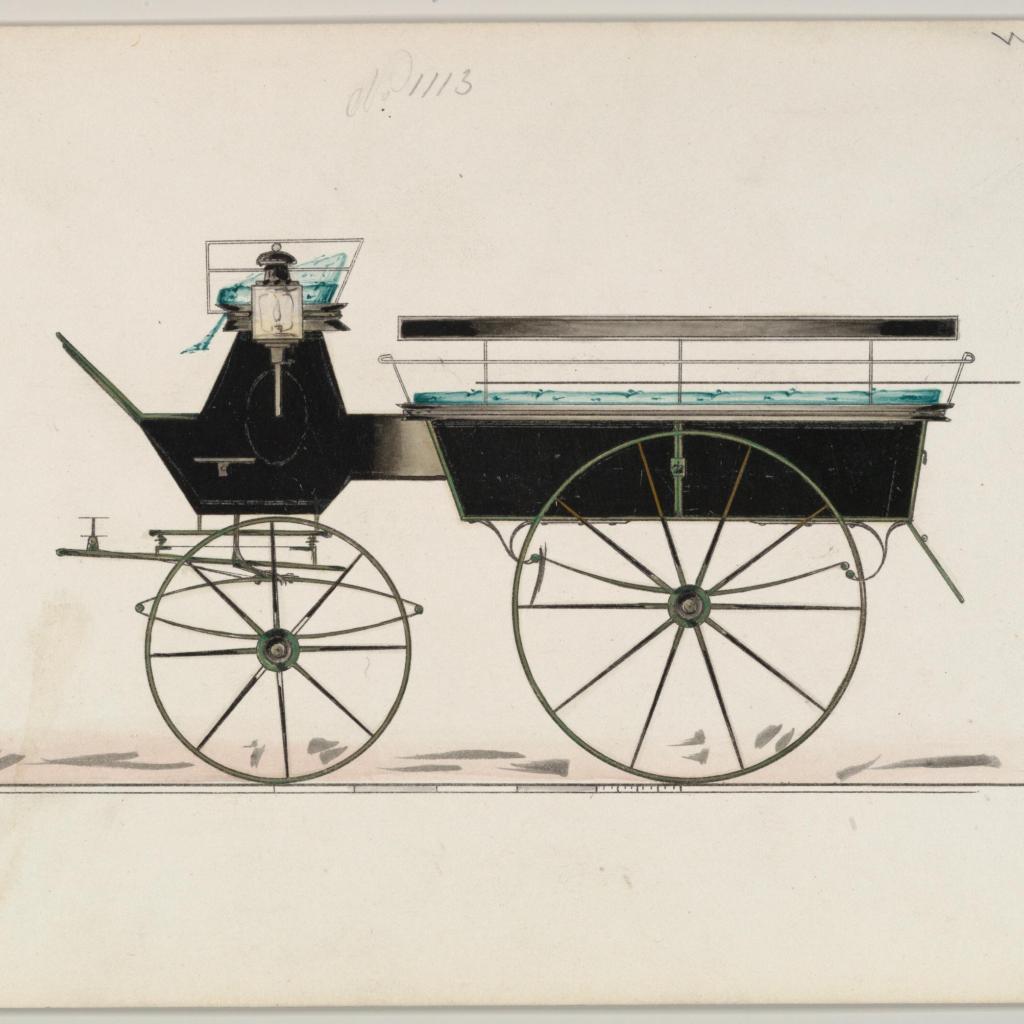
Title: Design for Wagonette, no. 1113
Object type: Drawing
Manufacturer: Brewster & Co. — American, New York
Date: ca. 1870
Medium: pen and black ink, watercolor and gouache with gum arabic
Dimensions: sheet: 6 1/8 x 9 7/16 in. (15.5 x 24 cm)
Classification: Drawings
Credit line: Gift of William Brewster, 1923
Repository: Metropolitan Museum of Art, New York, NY